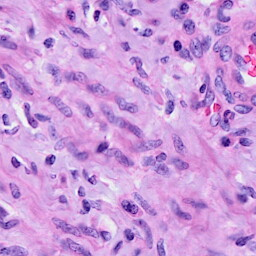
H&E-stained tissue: Cervix